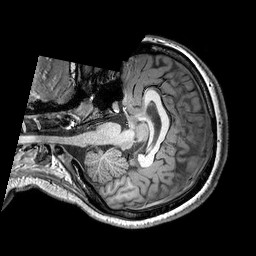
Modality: T1w
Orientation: axial
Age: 21
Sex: female
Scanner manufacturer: philips
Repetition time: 0.008922 s
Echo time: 0.0046 s